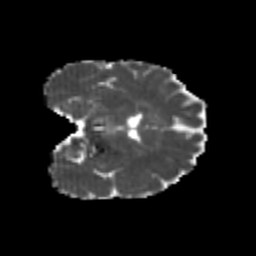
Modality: MD
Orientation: coronal
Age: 24
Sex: female
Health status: healthy
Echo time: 0.074 s